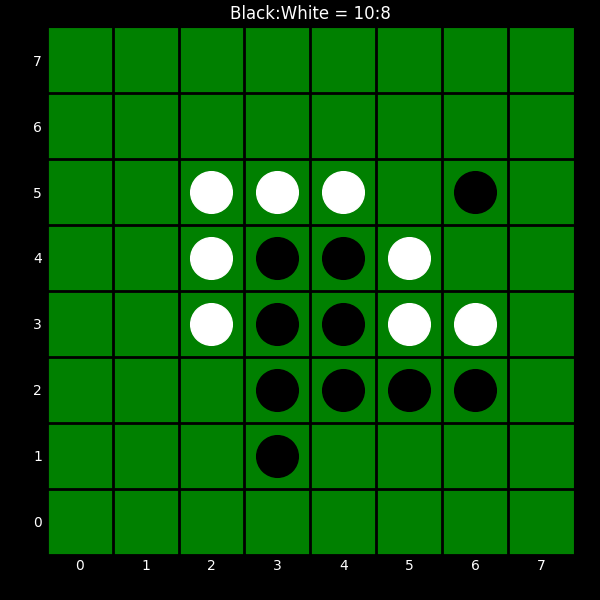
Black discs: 10
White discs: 8